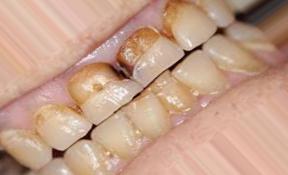
Condition: Tooth Discoloration